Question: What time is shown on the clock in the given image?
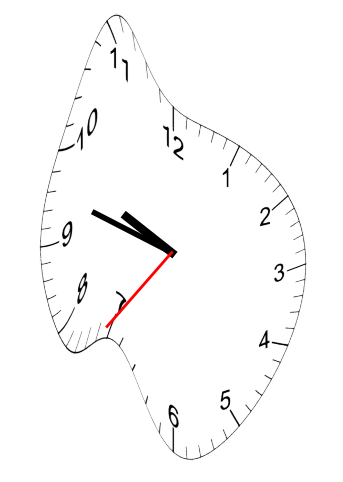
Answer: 09:47:36